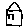
Label: house